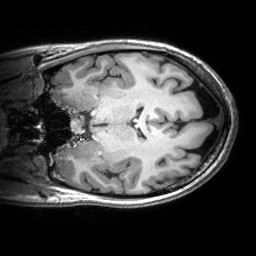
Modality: T1w
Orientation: coronal
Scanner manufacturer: siemens
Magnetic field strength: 3 T
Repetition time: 2.53 s
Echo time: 0.00299 s